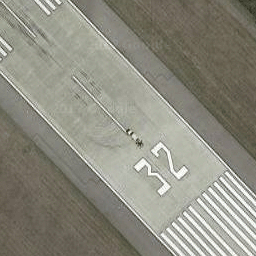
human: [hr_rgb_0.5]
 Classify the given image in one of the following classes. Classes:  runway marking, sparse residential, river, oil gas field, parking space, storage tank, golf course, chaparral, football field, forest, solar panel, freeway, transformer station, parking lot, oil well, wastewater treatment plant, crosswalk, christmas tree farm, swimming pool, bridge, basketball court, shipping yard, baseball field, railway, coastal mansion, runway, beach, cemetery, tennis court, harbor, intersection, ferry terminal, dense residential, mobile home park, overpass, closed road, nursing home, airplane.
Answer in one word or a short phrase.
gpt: runway